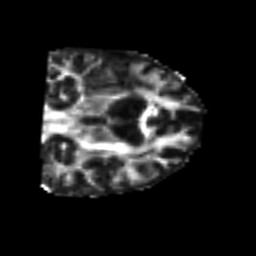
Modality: FA
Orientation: coronal
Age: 63
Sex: male
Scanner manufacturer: siemens
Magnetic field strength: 3 T
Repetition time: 4.987 s
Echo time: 0.0792 s